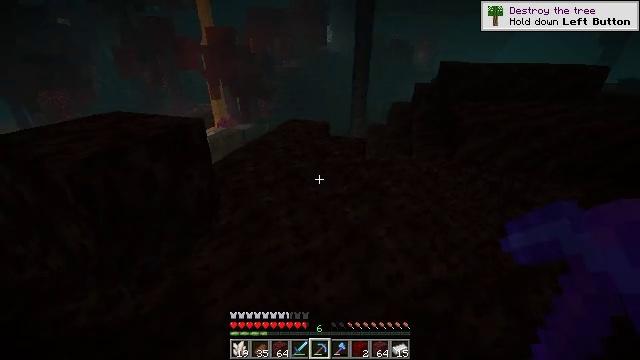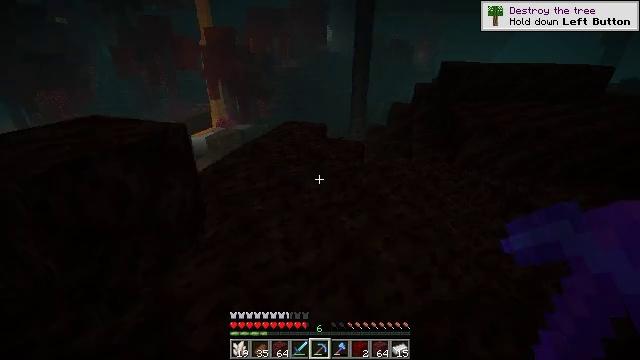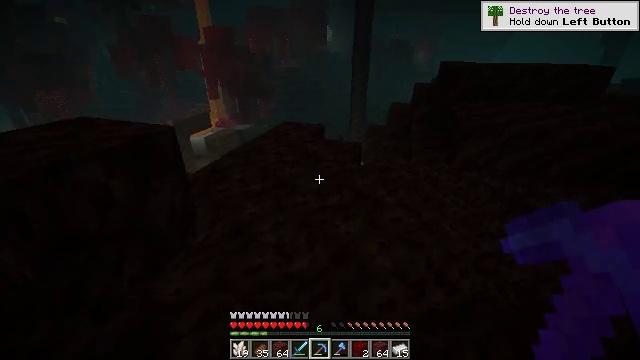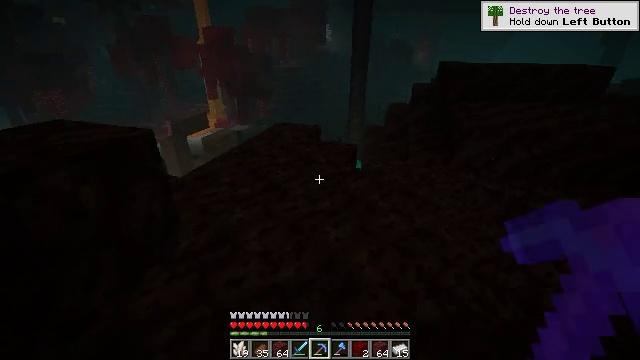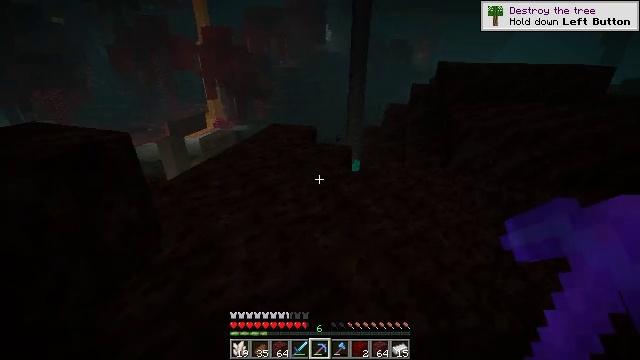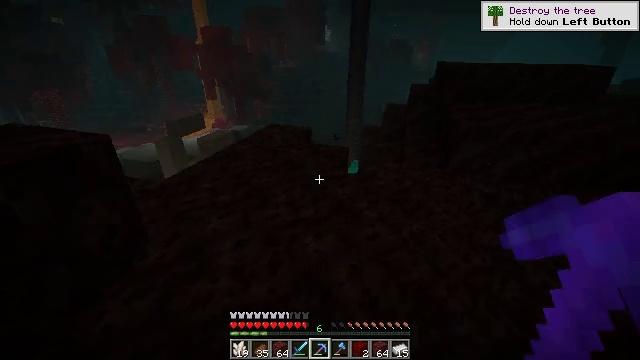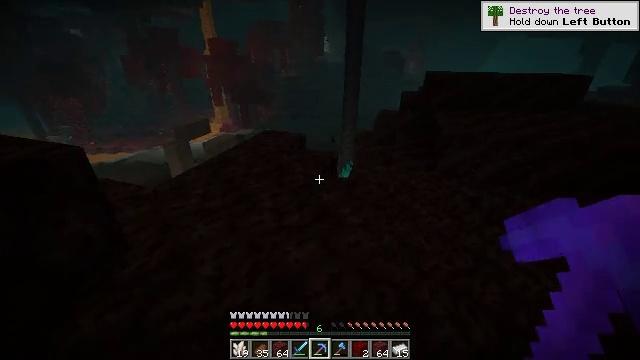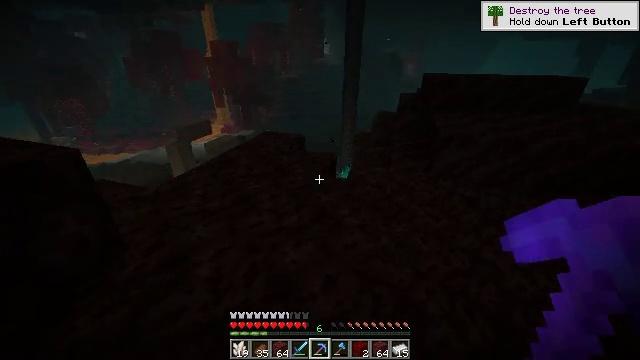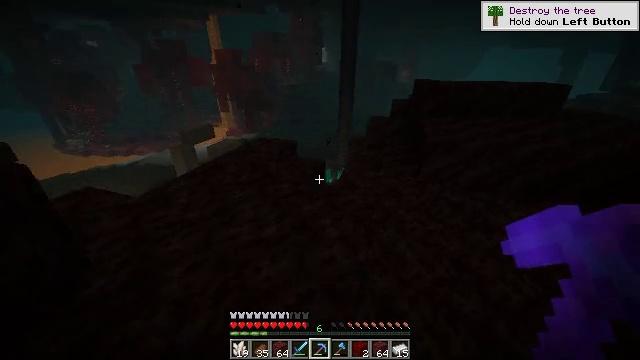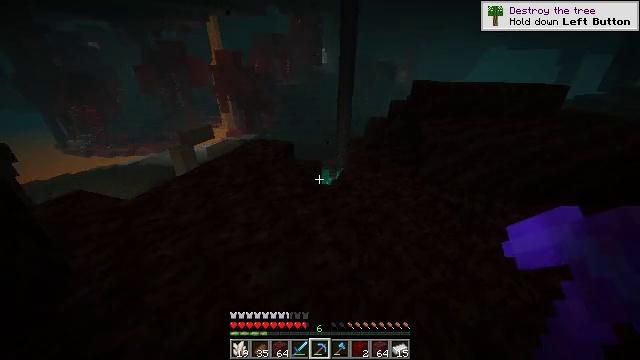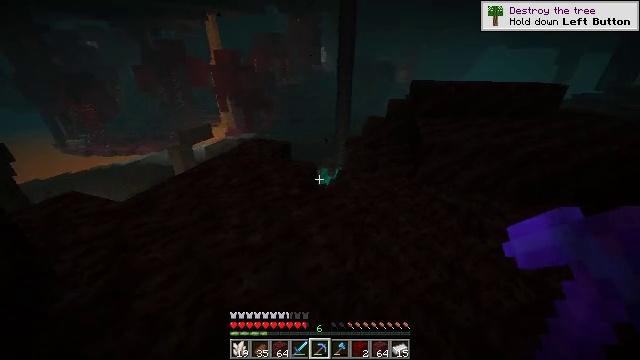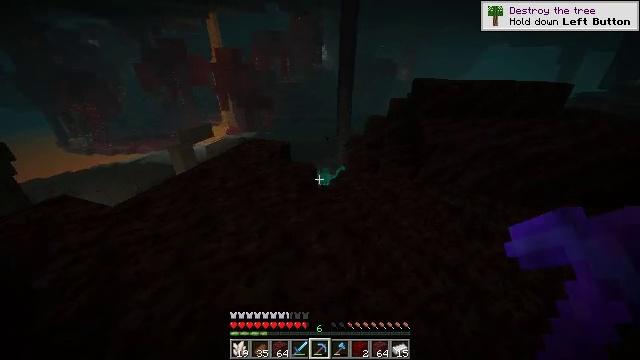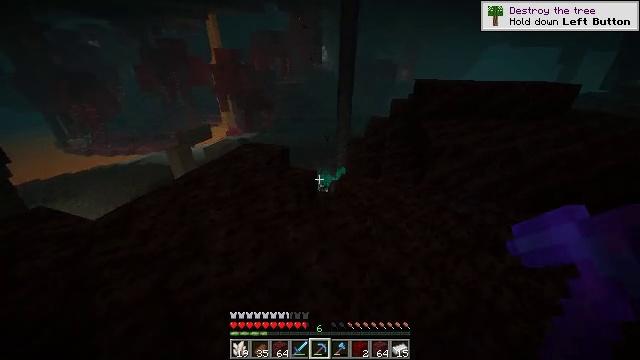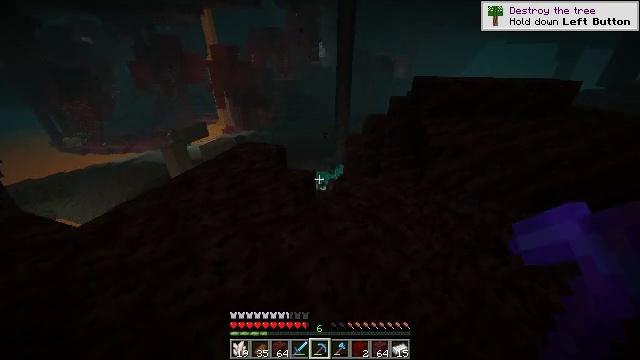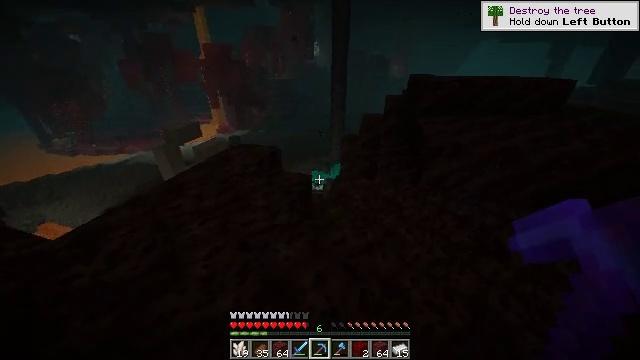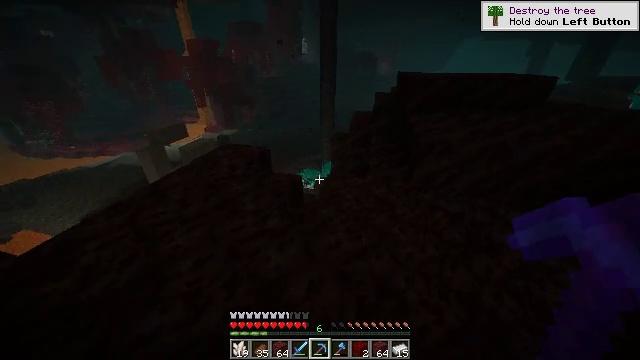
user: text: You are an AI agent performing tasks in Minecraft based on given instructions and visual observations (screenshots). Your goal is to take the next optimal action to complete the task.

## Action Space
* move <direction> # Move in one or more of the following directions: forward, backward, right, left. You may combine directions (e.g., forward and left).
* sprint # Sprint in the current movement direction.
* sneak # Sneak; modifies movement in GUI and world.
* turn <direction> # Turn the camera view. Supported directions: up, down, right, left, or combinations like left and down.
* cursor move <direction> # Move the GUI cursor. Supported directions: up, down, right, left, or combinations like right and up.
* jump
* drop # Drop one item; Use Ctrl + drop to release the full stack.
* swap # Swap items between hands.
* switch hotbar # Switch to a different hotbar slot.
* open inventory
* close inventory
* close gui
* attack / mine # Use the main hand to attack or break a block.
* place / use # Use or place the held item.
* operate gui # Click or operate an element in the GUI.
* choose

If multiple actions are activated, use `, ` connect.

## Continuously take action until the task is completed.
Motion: motion action
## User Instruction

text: Dig up the bone block in the desert or swamp biome.
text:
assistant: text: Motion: move forward and move right
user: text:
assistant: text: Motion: move forward and move right
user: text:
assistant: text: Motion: move forward and move right
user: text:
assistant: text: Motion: move forward and move right
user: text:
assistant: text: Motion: move forward and move right, sprint
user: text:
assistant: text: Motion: move forward and move right, sprint
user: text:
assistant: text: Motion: move forward and move right, sprint
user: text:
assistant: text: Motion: move forward and move right, sprint
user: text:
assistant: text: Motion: move forward and move right, sprint
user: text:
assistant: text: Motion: move forward, sprint
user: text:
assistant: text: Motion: move forward
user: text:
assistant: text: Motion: move forward
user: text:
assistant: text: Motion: move forward
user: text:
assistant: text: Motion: move forward, turn right
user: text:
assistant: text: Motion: move forward, turn right
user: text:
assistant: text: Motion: move forward
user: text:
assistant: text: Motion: move forward
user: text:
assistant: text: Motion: move forward
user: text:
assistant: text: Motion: move forward and move right
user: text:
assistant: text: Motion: move forward and move right
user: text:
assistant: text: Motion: move forward and move right
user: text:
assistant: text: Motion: move forward and move right
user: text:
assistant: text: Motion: move forward and move right
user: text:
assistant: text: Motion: move forward and move right
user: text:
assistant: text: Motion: move forward and move right, turn left
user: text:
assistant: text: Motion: move forward, turn left
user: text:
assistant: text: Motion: move forward, turn left
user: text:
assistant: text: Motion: move forward, turn left
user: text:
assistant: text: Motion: move forward
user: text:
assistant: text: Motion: move forward